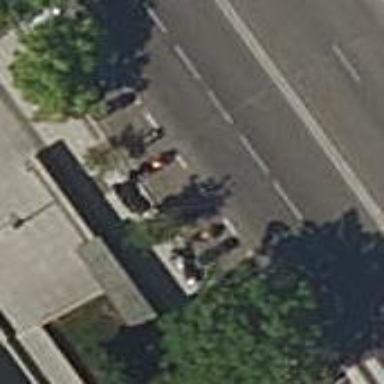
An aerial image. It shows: Motorcycle parking area.